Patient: sex M, age 78
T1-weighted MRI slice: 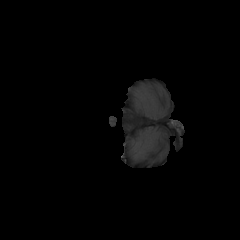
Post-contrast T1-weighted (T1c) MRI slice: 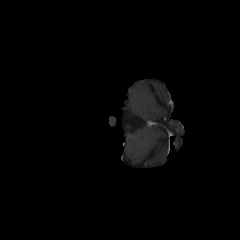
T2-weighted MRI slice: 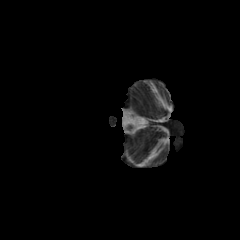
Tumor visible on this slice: no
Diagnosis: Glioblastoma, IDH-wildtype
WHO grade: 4